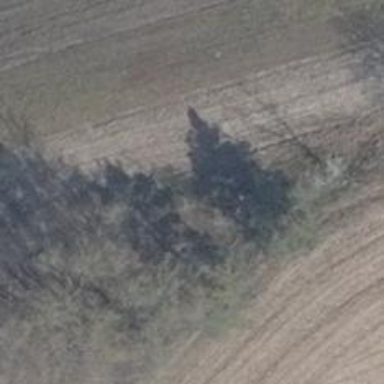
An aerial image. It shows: Row of trees in natural setting.